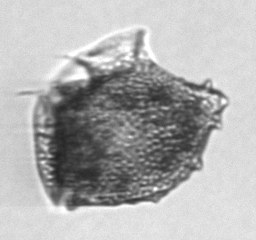
Label: Dinophysis_norvegica